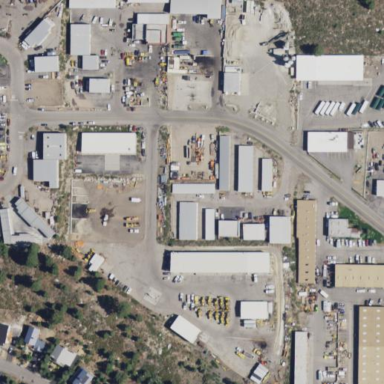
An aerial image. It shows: Industrial area.